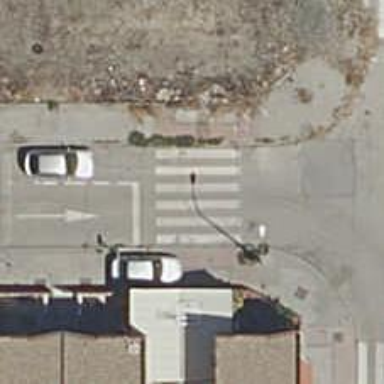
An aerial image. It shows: Uncontrolled road crossing.